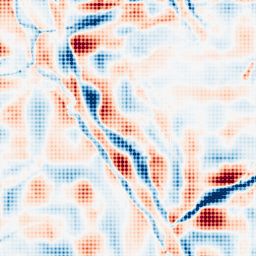
Category: wavelet
Decomposition family: wavelet_dwt
Decomposition parameters: wavelet: coif2
level: 5
Upsampling method: sinc_blackman
Upsampling parameters: scale: 4
kernel_size: 4
Upsampling scale: 4